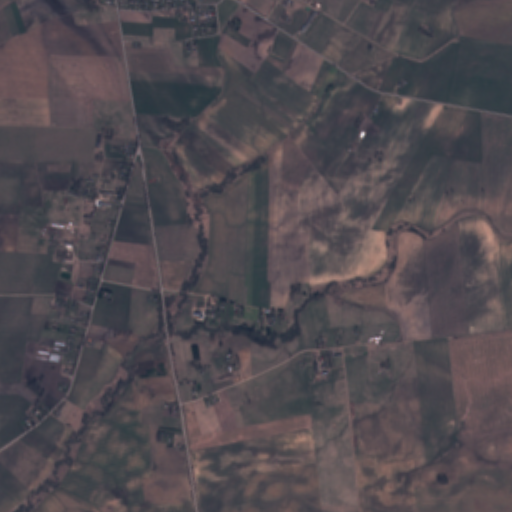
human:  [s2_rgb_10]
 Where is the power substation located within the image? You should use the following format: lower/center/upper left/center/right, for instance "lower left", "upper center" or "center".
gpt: The power substation is located in the center left of the image.
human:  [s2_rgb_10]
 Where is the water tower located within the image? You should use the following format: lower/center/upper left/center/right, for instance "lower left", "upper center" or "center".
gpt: The water tower is located in the lower right of the image.
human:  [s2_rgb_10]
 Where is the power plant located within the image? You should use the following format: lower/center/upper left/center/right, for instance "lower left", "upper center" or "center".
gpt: There is no power plant in the image.